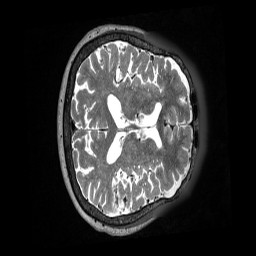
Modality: T2w
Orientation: axial
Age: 85
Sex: male